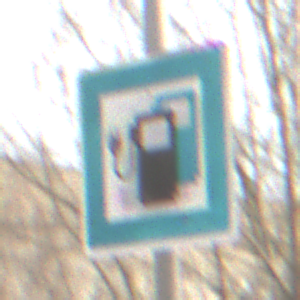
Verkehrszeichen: LadestationFuerElektrofahrzeuge
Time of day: MorningAfternoon
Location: Outdoor (Nature)
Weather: PartlyCloudy
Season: Winter
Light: Natural